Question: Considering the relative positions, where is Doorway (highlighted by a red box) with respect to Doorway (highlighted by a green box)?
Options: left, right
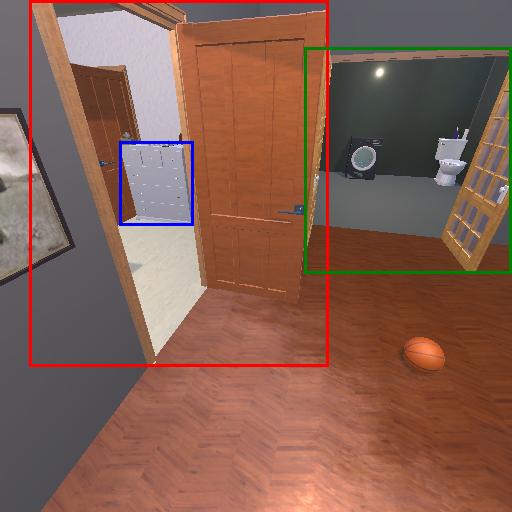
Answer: left